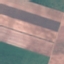
Land use / land cover class: AnnualCrop